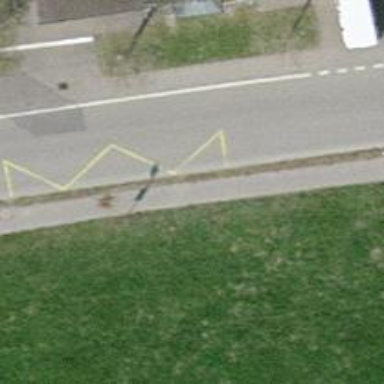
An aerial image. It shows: Bus stop with designated stop position for public transport.